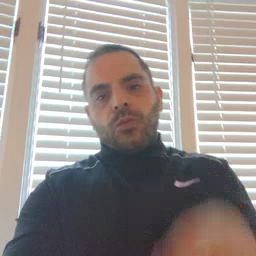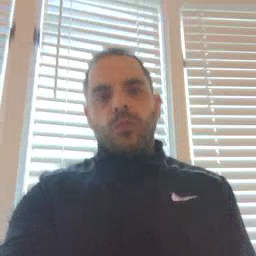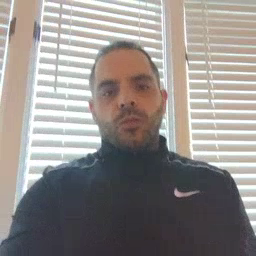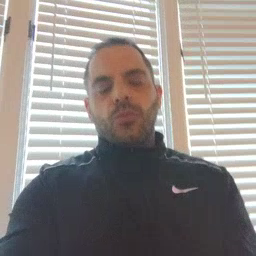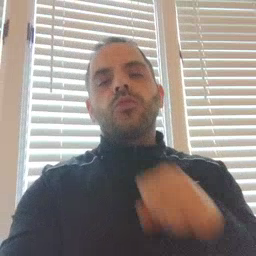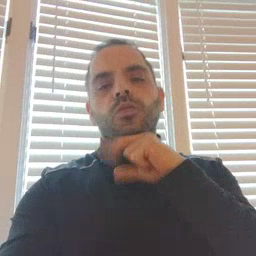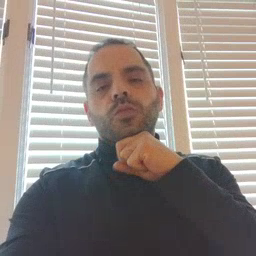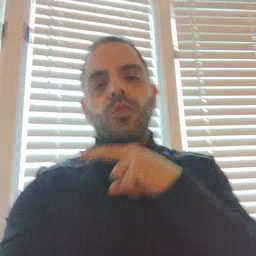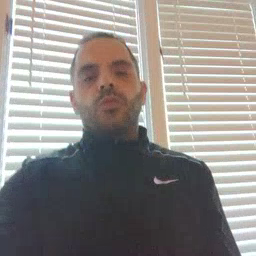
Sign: frog